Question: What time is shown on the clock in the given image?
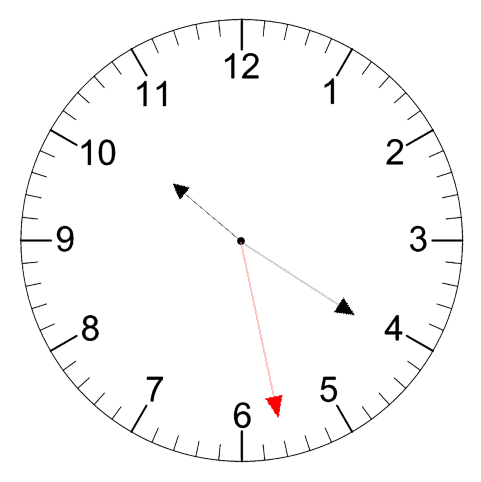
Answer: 10:20:28